Question: I Have this Image for my 'UITabBar':

And this is how i add it to the Tab:
'''
[[UITabBar appearance] setBackgroundImage:[UIImage imageNamed:@"NewTabBar.png"]];
[[UITabBar appearance] setSelectionIndicatorImage:[UIImage imageNamed:@"tabbar_selection.png"]];
'''
And i noticed that when i rotate the device to landscape mode the image won't re-size to all the screen.
How i can re-size it?
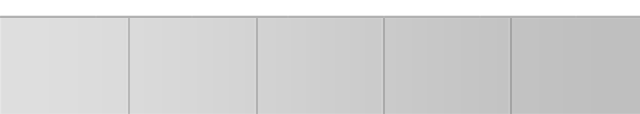
Answer: Try to incorporate <URL>, like this:
'''
[[UITabBar appearance] setSelectionIndicatorImage:[[UIImage imageNamed:@"tabbar_selection.png"] resizableImageWithCapInsets:UIEdgeInsetsMake(5, 5, 5, 5)]];
'''